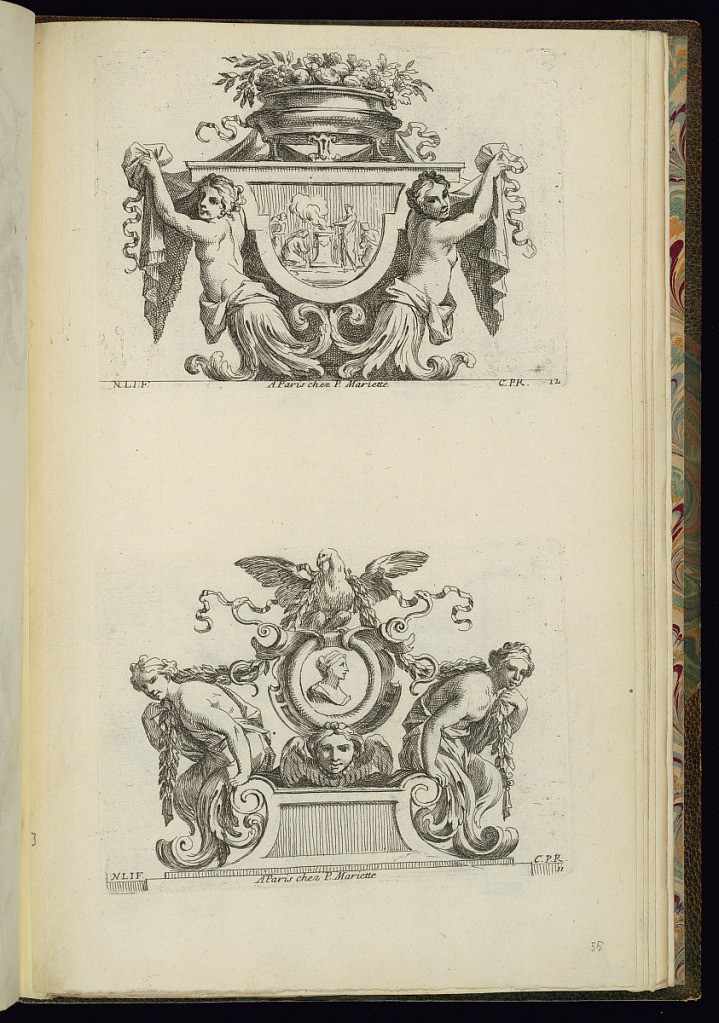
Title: Two Ornament Designs
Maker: Nicolas Pierre Loir, French, 1624 - 1679
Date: ca.1660–1713
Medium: Etching on paper
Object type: Print
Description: Two plates of ornament designs printed on a single sheet, one above the other. The upper plate features a shallow vase of fruit and foliate branches on a plinth with a cartouche of figures and a smoking plinth, flanked by female torsos morphing into scrolling leaves (rinceaux), draped textile, and ribbons. The lower plate features a roundel with a profile portrait on a plinth, topped by an eagle, and flanked by women (female torsos) morphing into scrolling leaves (rinceaux), a mask (mascaron), wings, snakes, ribbons, and a festoon of leaves. The plates are signed and numbered.